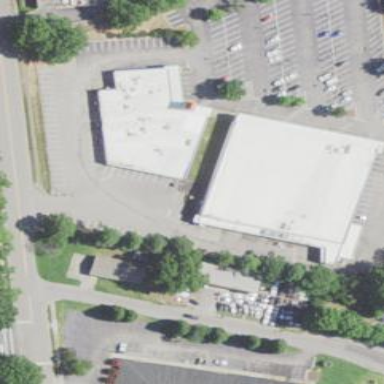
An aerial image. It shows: Commercial building.